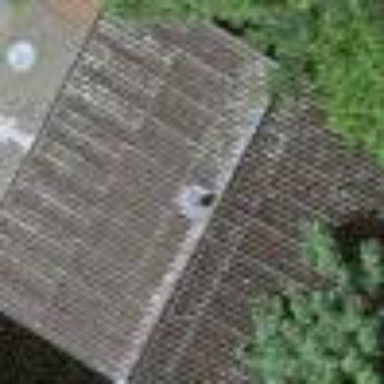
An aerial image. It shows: Shed building.